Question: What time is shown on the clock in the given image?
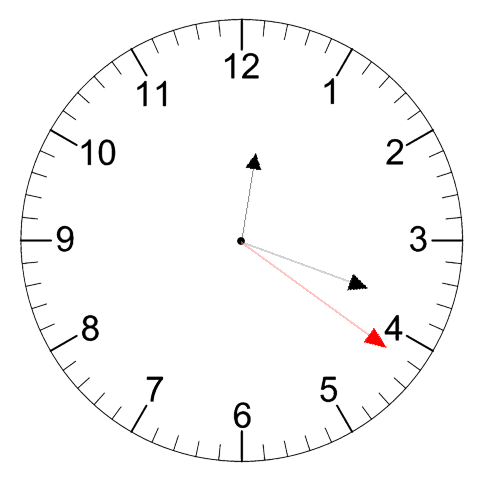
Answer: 12:18:21